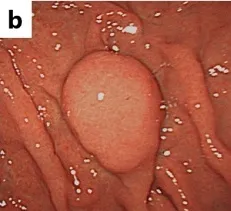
B. The tumor size grew to 14 mm in the three years prior.
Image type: endoscopy (gi_endoscopy)